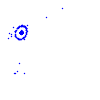
Particle: electron